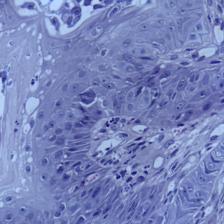
Diagnosis: OSCC